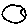
Label: moon